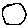
Label: circle